Question: How to swich off "Text selected" panel in Android app

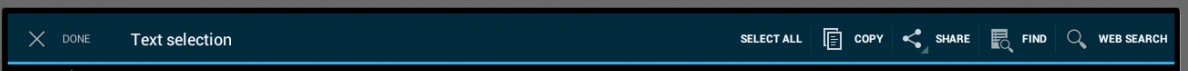
Answer: I switch off long click:
'''
webView.setOnLongClickListener(new View.OnLongClickListener(){
public boolean onLongClick(View view) {
return true;
}
});
'''
That works for me.